Question: First, Sorry for my English. I'm not a native speaker.
I've tried many ways to align my TextView in TableRow
'''
<TextView
android:text="thaant`ngkaarsingaidephuue`chwyainkaarduuaeltne`ng"
android:textSize="12sp"
android:width="300dp"
android:layout_height="150dp"
android:background="@drawable/cell_shape"
android:gravity="center_horizontal|center_vertical" />
<!-- CheckList -->
<TextView
android:id="@+id/answer_dialog_0309"
android:textSize="12sp"
android:width="300dp"
android:layout_height="150dp"
android:background="@drawable/cell_shape"
android:gravity="fill_vertical" />
</TableRow>
'''
Here's my output:

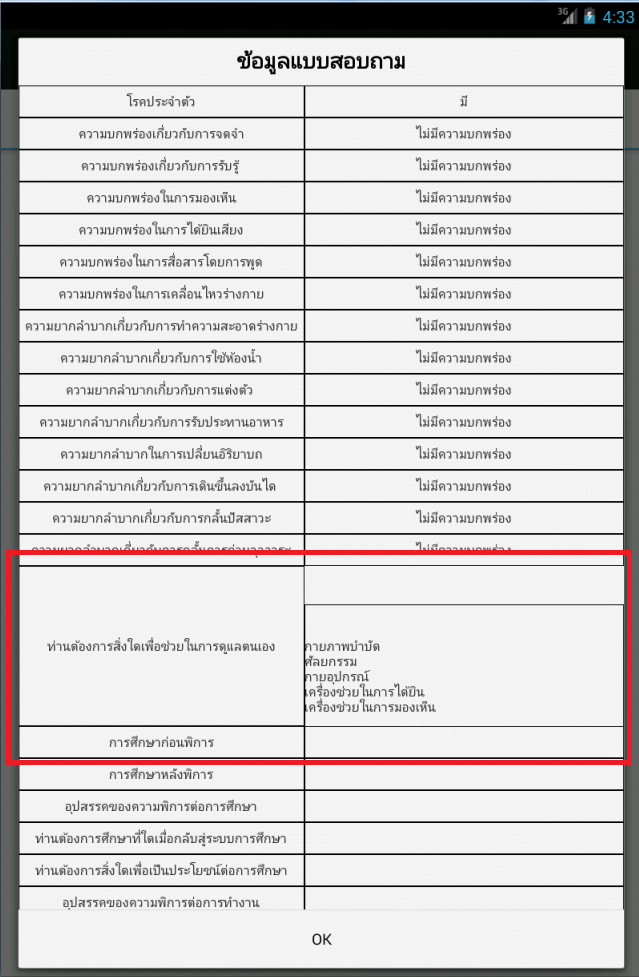
Answer: The second 'TextView' should have it's 'android:layout_height' attribute set to 'match_parent'.
'android:layout_height="match_parent"' will cause the TextView to match the height of the TableRow.
The 'android:gravity' attribute is used to set the gravity of the content within a View. It will not affect the size or positioning of the View itself.
Thus it would be:
'''
<TextView
android:id="@+id/answer_dialog_0309"
android:textSize="12sp"
android:width="300dp"
android:layout_height="match_parent"
android:background="@drawable/cell_shape" />
'''